Question: I would like to ask with you if you were experience this kind of situation.
I'm using express checkout api and I successfully submitted my payment if the client has already an account in paypal. It returns verified but my problem is. If the client doesn't have an account. The client needs to create an account in paypal (just like the image below)
But when the client successfully create an account and continue the transaction.
Why is it the paypal status return unverified?
Is this not applicable in sandbox about creating paypal account?
But when I check my merchant account. It is successfully paid. I just want clear my mind about this. I'm new in paypal.
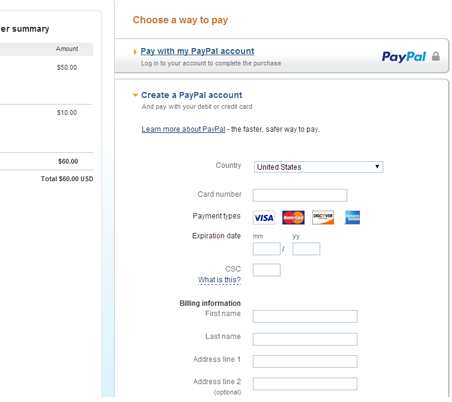
Answer: An account is not verified until they add a bank account and verify that bank account with PayPal. If they're creating the account on the fly during checkout then that part is probably just not getting done before they complete their payment with you.